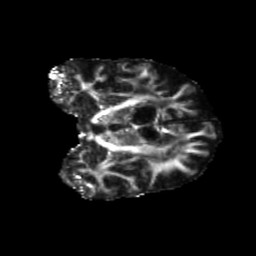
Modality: FA
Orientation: coronal
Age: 62
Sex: female
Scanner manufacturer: siemens
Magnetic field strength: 3 T
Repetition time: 5.25 s
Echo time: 0.08 s